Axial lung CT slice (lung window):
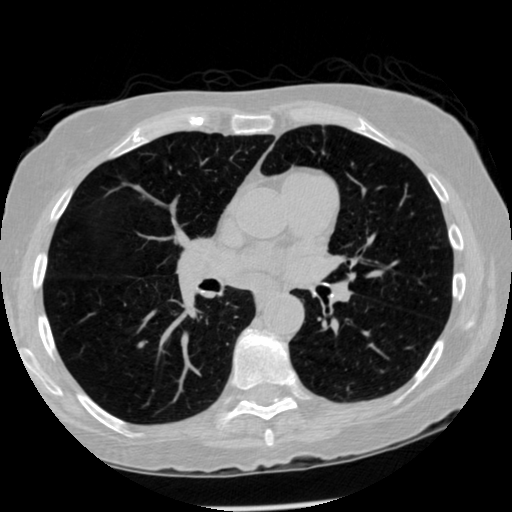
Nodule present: no